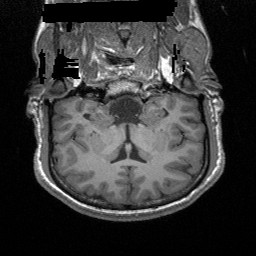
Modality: T1w
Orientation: sagittal